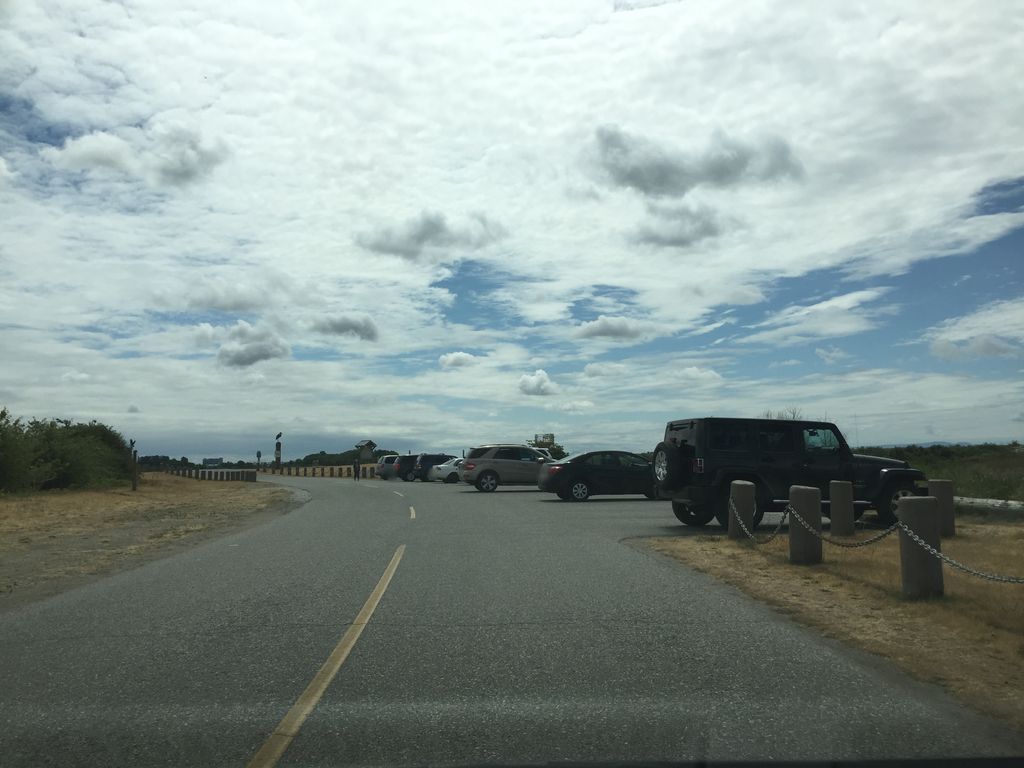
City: vancouver